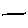
Label: line